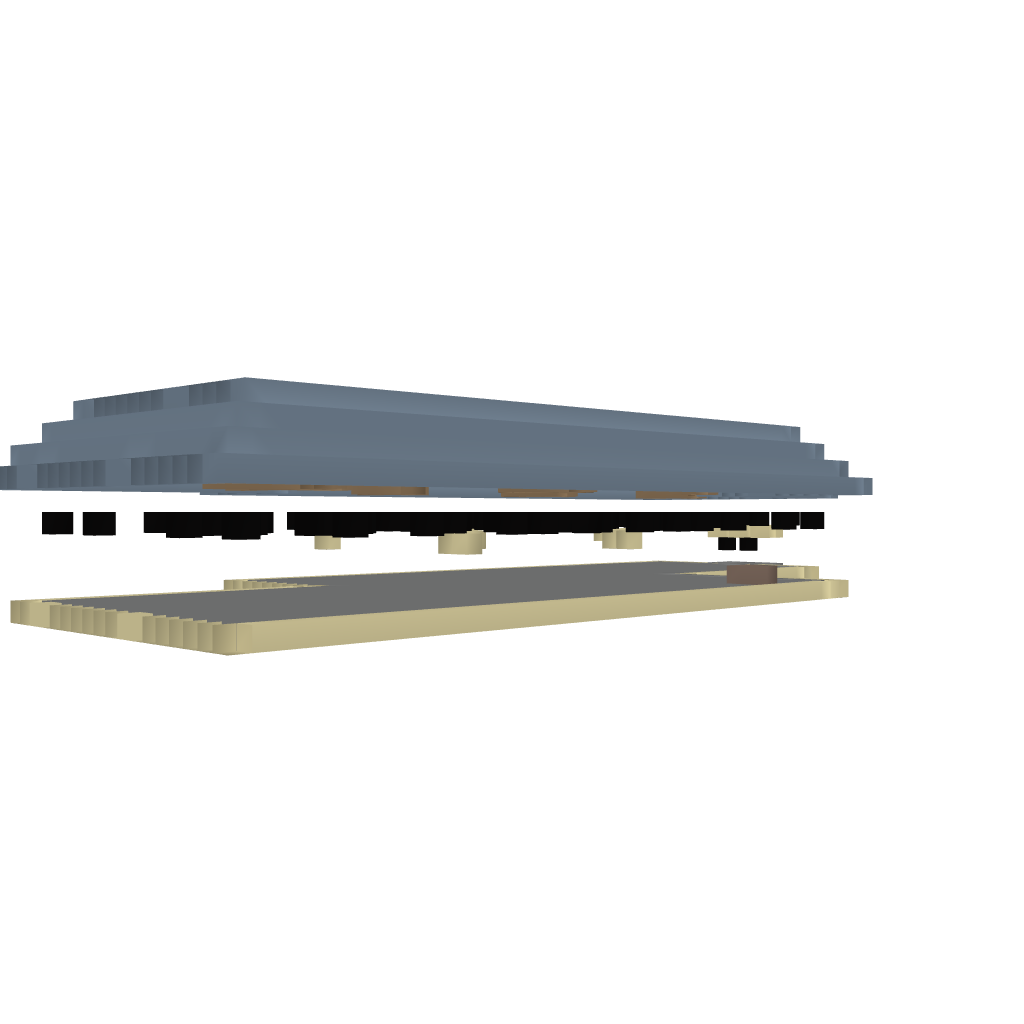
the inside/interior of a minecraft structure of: Desert House